Question: I have a data frame containing information in each square in a 96-square plate.
It looks something like this...

The data frame has columns named the following: row, col, n, f.L1, f.L2, f.L3, f.L4, f.ad.
Row shows which row (A~H) the square is located. Col shows which column (1~12) the square is located. n is the number of population of worms in each square. f.L1, f.L1, f.L2, f.L3, f.L4, and f.ad are the different stages of growth that the worms are in. These columns have the percentage of the population (in decimal numbers) that are in that specific stage.
I'm trying to make a stacked bar chart... showing a bar of the population filled with the percentage of different stages that the worms are in. So it would be ideal to have 8 different charts for each row (A~H), each chart showing 12 different bars for each column in that row (1~12), and each bar filled with percentages from f.L1, f.L2, f.L3, f.L4, and f.ad.
Thanks in advance!
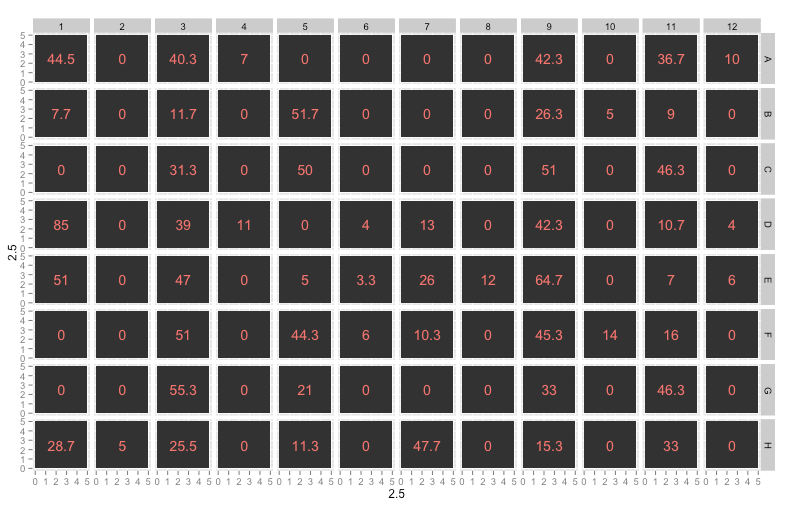
Answer: '''
x<-data.frame(row=rep(c("A","B","C","D","E","F","G","H"),each=12), col=rep(c(1:12),8), n=100, l1=runif(96),l2=runif(96),l3=runif(96),l4=runif(96),l5=runif(96),l6=runif(96))
library(reshape2)
y<-melt(x,id.var=c("row","col","n"))
library(ggplot2)
ggplot(y, aes(as.factor(col),value, fill=variable))+geom_bar(stat="identity",position="stack")+facet_grid(~row)
'''